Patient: sex M, age 61
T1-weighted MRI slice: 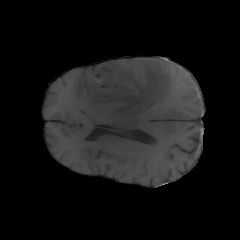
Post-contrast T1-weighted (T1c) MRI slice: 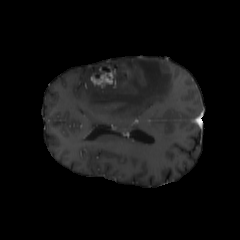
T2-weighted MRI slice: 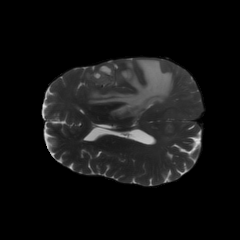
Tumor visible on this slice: yes
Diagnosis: Glioblastoma, IDH-wildtype
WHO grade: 4